Field crop: maize
Growth stage: 2
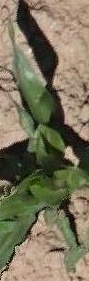
Species: maize